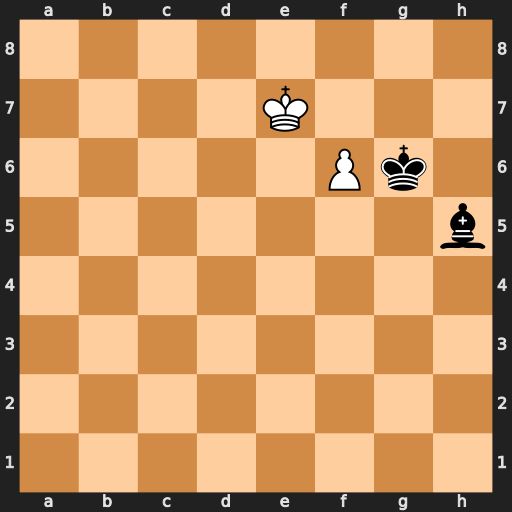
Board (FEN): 8/4K3/5Pk1/7b/8/8/8/8
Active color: w
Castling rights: -
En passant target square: -
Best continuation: f7 Kf5 f8=Q+